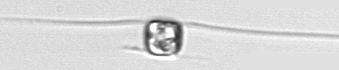
Label: Chaetoceros_danicus